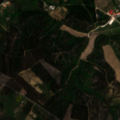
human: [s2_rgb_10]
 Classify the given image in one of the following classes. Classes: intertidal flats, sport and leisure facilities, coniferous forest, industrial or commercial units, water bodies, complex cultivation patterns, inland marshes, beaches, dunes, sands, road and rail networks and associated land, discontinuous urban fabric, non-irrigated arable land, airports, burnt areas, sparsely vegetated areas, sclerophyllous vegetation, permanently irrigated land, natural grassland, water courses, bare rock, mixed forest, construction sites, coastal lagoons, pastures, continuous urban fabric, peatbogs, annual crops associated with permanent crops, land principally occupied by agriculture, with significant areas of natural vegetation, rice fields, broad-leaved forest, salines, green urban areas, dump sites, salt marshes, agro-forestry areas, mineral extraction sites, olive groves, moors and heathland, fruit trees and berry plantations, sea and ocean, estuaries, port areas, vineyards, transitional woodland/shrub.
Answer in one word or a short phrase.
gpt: complex cultivation patterns, broad-leaved forest, mixed forest, transitional woodland/shrub